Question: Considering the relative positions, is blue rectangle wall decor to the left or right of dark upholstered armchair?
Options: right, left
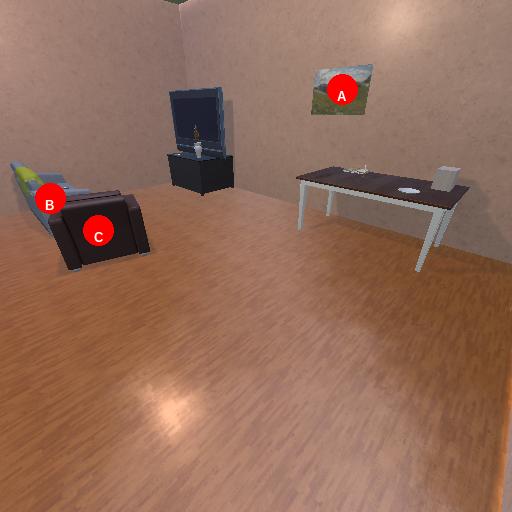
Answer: right